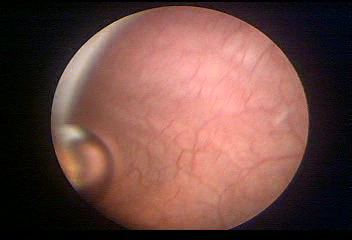
Modality: WLC
Class: Normal mucosa
Bladder cancer association: No